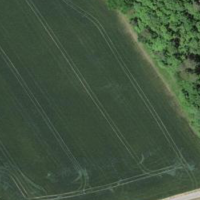
EUNIS habitat code: 52
Species observed at this site:
Aglais urticae